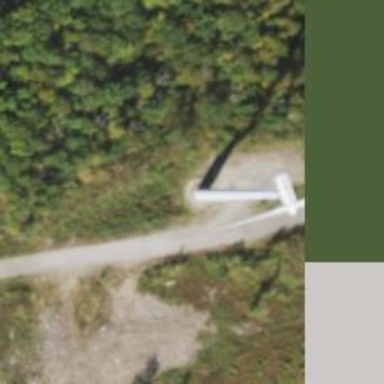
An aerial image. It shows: Wind generator with horizontal axis. The generator is wind turbine.